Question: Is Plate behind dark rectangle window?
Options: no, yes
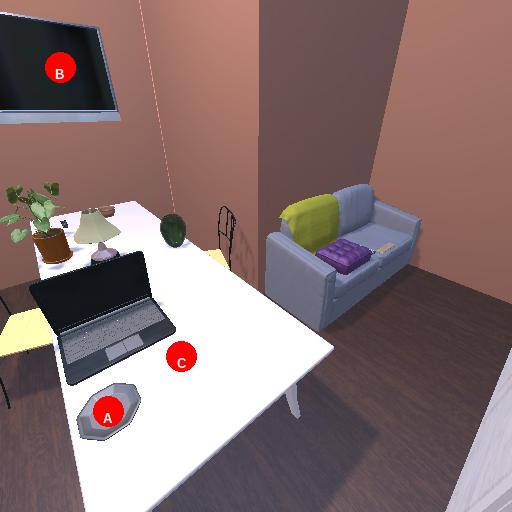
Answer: no